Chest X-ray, PA view. Patient: 66 years old, sex F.
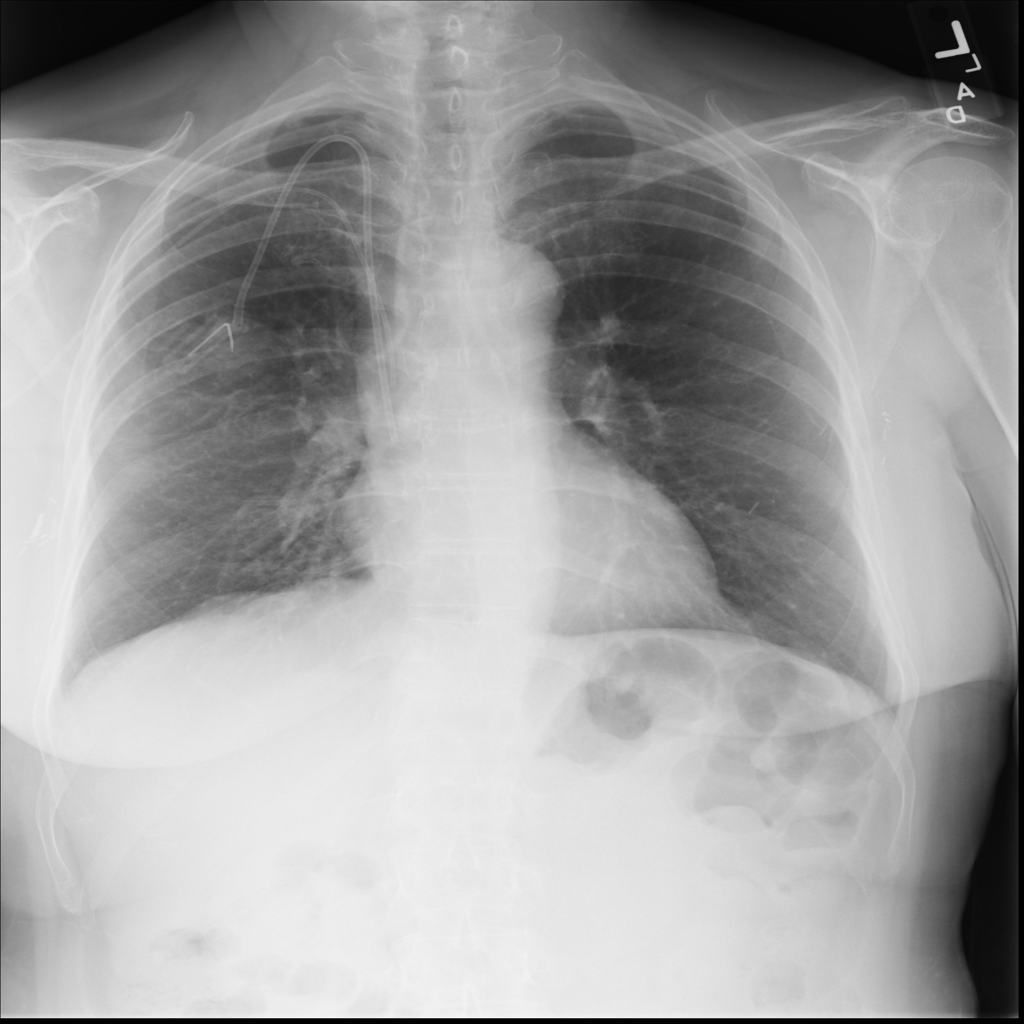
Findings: No Finding